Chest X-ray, PA view. Patient: 49 years old, sex F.
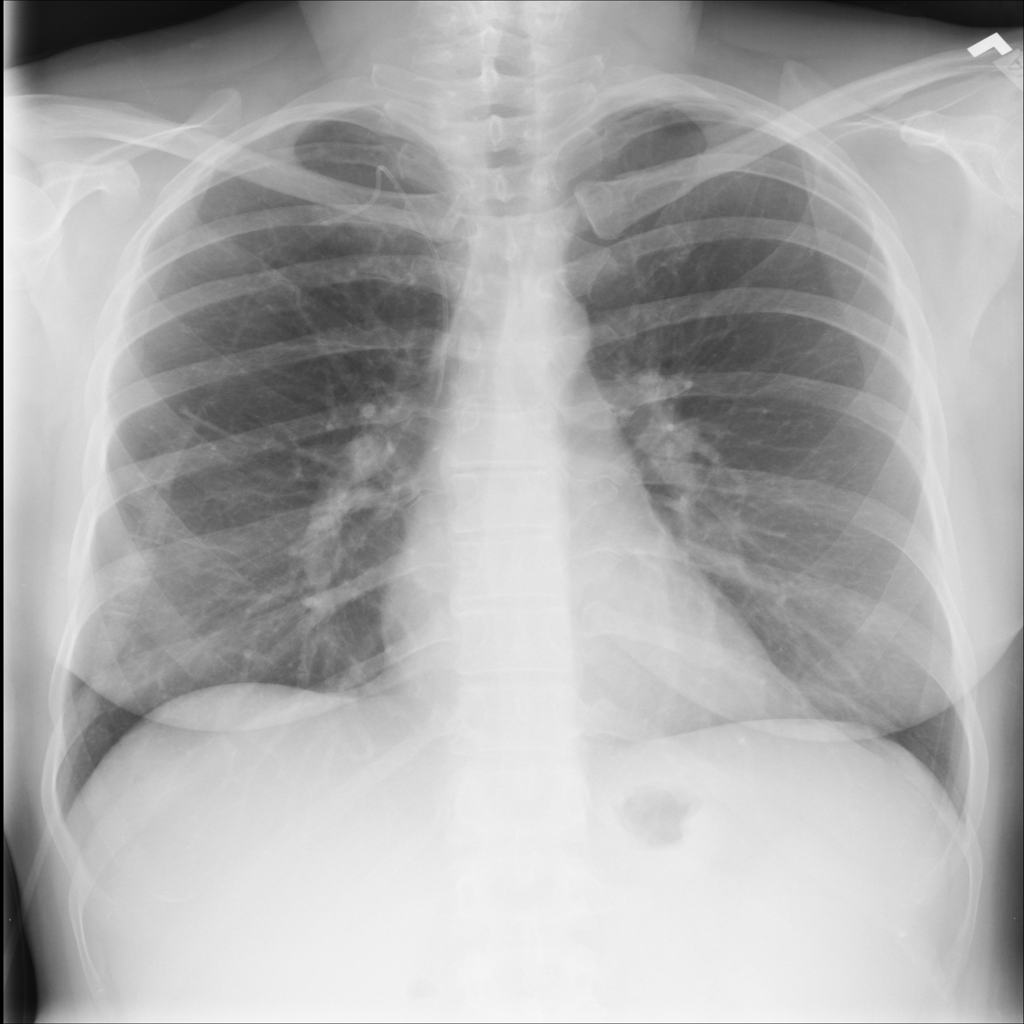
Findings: No Finding